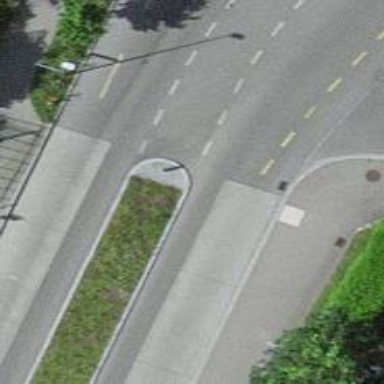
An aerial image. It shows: Secondary road with asphalt surface and designated cycle lane.